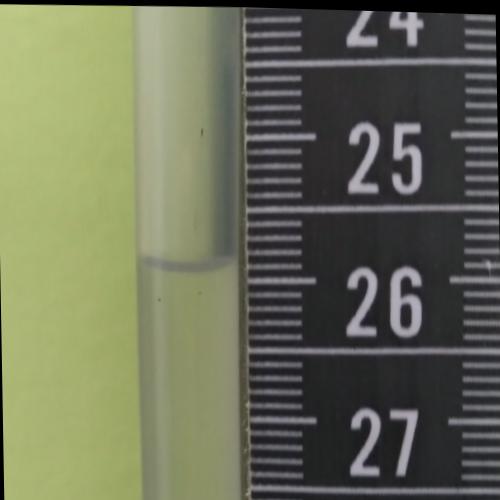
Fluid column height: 25.9 cm